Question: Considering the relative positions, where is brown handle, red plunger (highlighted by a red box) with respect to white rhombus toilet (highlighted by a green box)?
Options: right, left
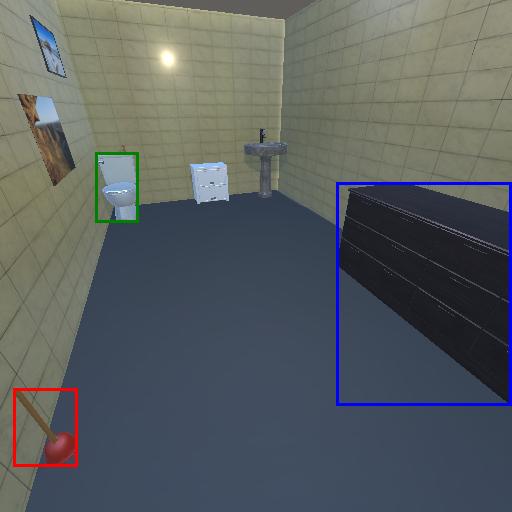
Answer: right